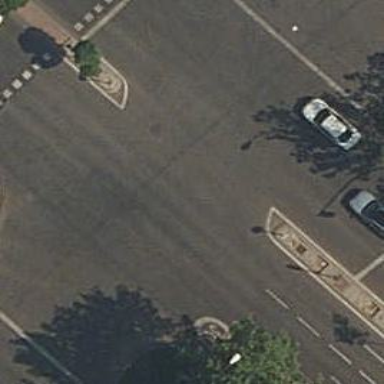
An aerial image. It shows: Road with traffic signals.